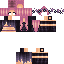
A female human skin with medium skin, wearing brown long hair dressed in a blue hoodie and black pants, featuring a closed mouth.